Question: I do: open start menu, run, nameofserver, then I get this:
How to pass two strings (user name and password), put them on the form login and then simulate an enter press? If I grant login, stop to test, if not continue to put the strings and try to enter.
How can I do that through a program in C, C++ or C#?
Obviously is only academic, thanks in advance.
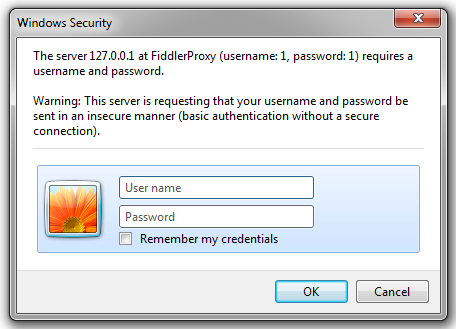
Answer: Maybe:
- - - - -
Tell us if it works or not ...